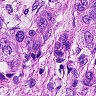
Metastatic tissue present: yes